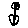
Label: flower